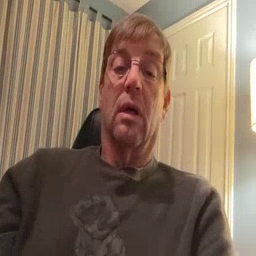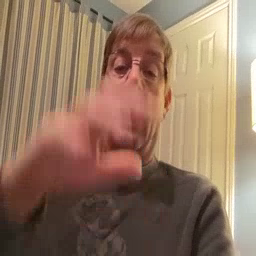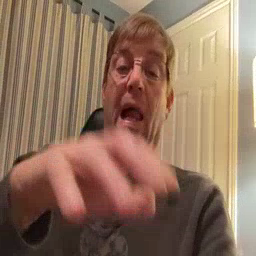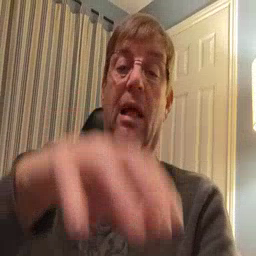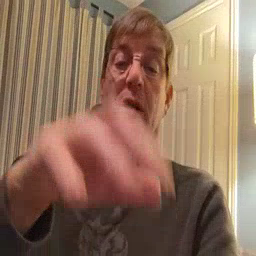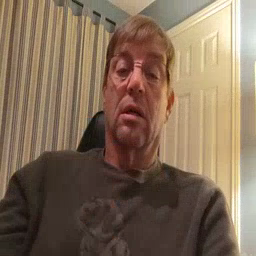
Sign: alligator